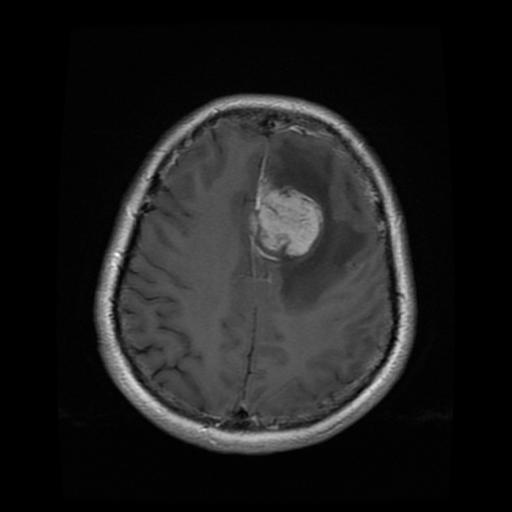
Label: meningioma